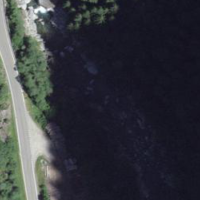
EUNIS habitat code: 44
Species observed at this site:
Cordulegaster bidentata